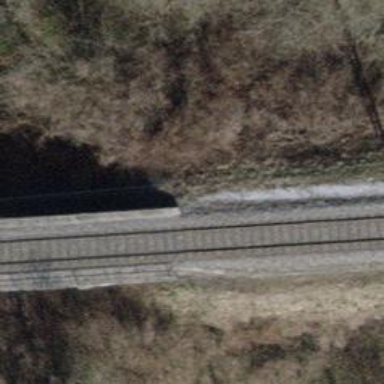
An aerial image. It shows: Railway with electrified contact lines.